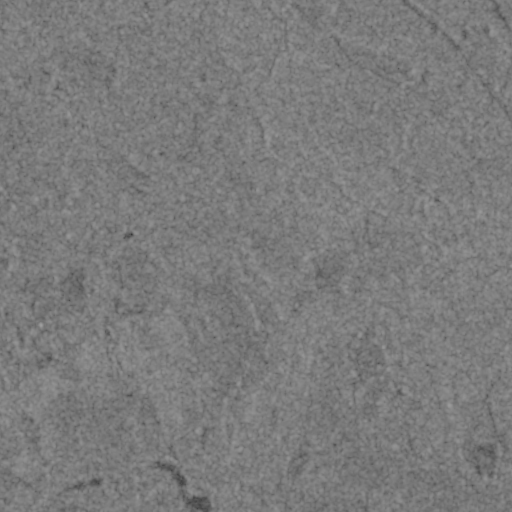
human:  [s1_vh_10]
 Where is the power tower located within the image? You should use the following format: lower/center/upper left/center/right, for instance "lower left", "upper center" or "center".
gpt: The power tower is located in the upper right of the image.
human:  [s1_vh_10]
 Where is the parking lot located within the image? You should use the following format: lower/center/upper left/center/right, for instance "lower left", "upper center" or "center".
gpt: There is no parking lot in the image.

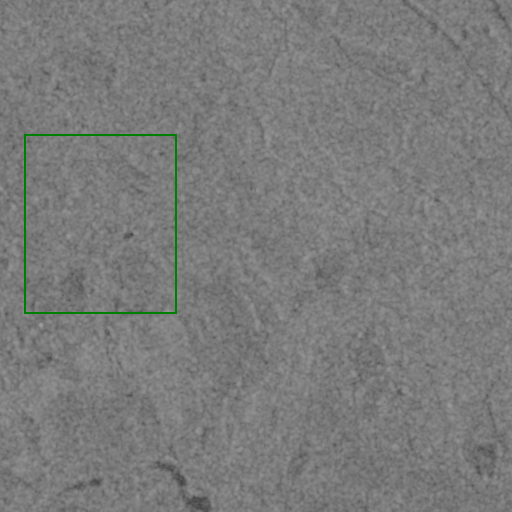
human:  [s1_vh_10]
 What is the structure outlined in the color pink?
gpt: There is no pink outline.
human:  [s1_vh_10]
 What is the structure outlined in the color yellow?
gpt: There is no structure outlined in yellow.